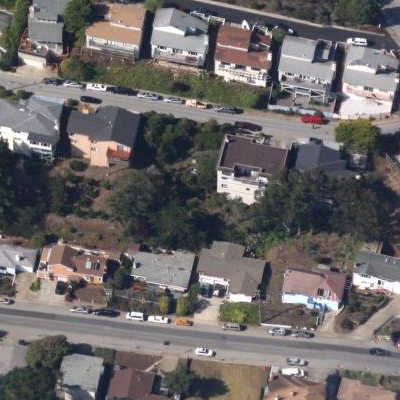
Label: fResident